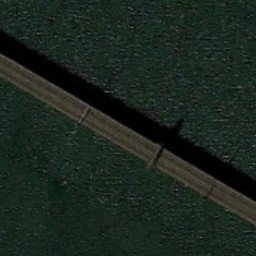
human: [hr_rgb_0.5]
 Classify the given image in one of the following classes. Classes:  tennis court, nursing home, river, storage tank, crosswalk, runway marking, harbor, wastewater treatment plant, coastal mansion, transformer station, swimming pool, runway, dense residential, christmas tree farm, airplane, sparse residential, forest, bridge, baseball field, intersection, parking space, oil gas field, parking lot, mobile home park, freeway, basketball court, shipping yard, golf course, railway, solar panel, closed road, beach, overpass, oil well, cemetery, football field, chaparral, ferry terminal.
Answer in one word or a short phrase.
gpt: bridge